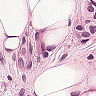
Metastatic tissue present: yes